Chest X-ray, PA view. Patient: 84 years old, sex M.
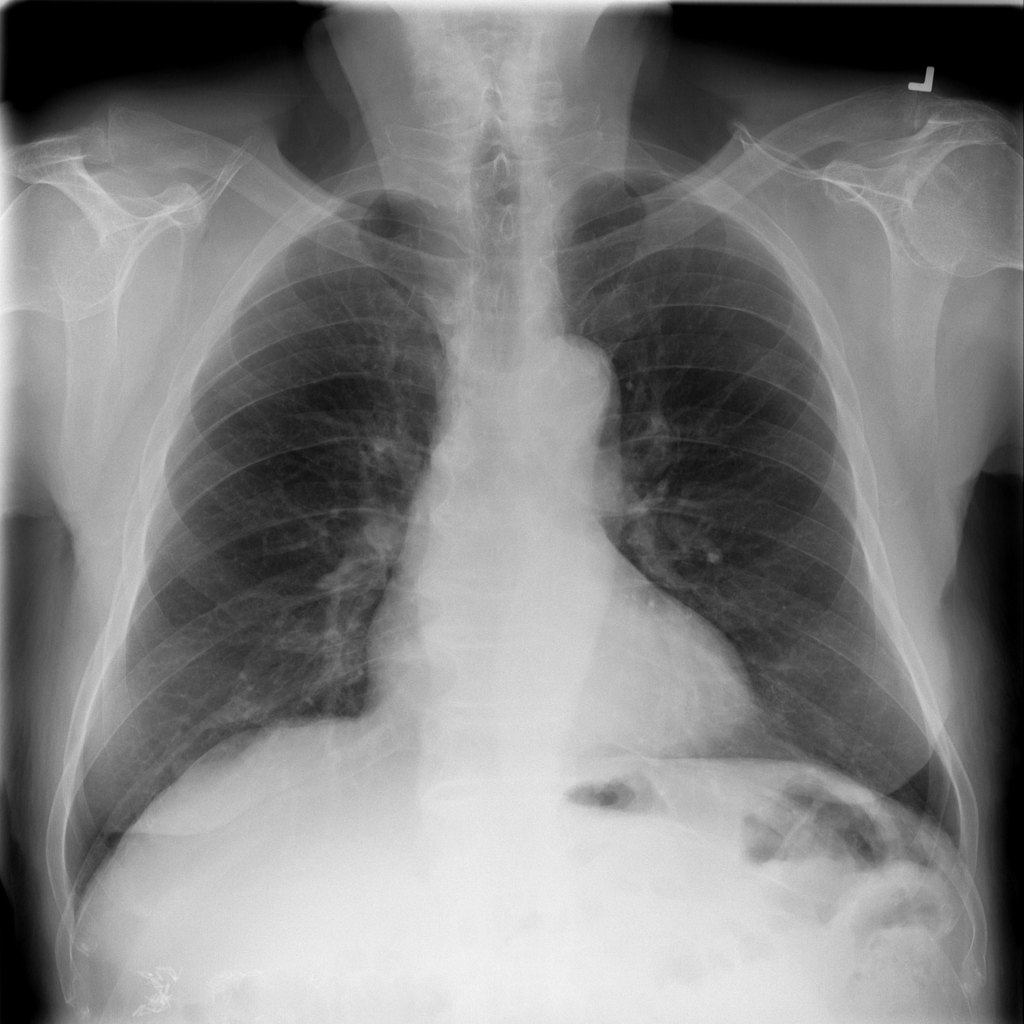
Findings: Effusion